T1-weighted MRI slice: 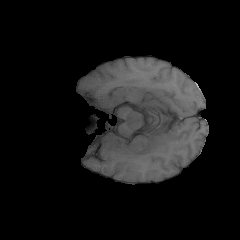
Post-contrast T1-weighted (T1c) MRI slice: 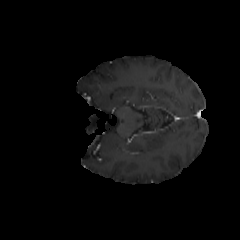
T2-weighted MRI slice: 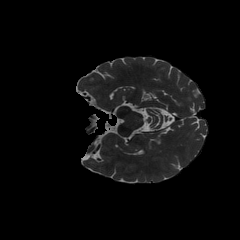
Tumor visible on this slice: no